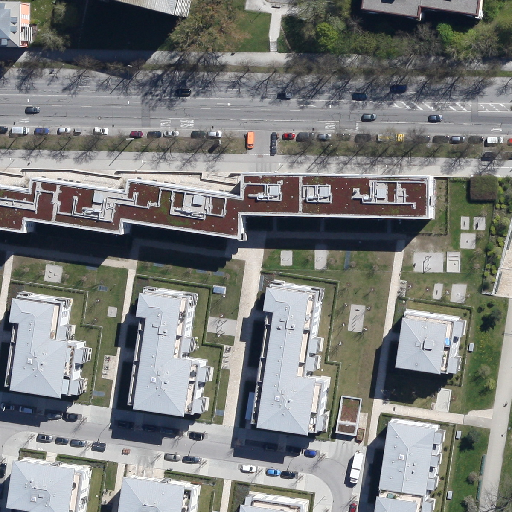
Referring expression: sidewalk